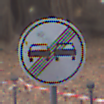
Verkehrszeichen: EndeUeberholverbot
Umgebung: Outdoor, Suburban
Tageszeit: MorningAfternoon
Wetter: PartlyCloudy
Licht: Natural
Jahreszeit: NotSpecified
Kontrast: LowContrast